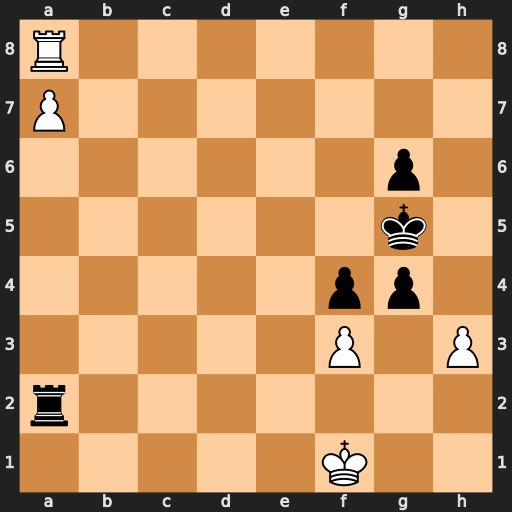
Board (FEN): R7/P7/6p1/6k1/5pp1/5P1P/r7/5K2
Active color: w
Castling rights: -
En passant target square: -
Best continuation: h4+ Kxh4 Rh8+ Kg3 a8=Q Rxa8 Rxa8